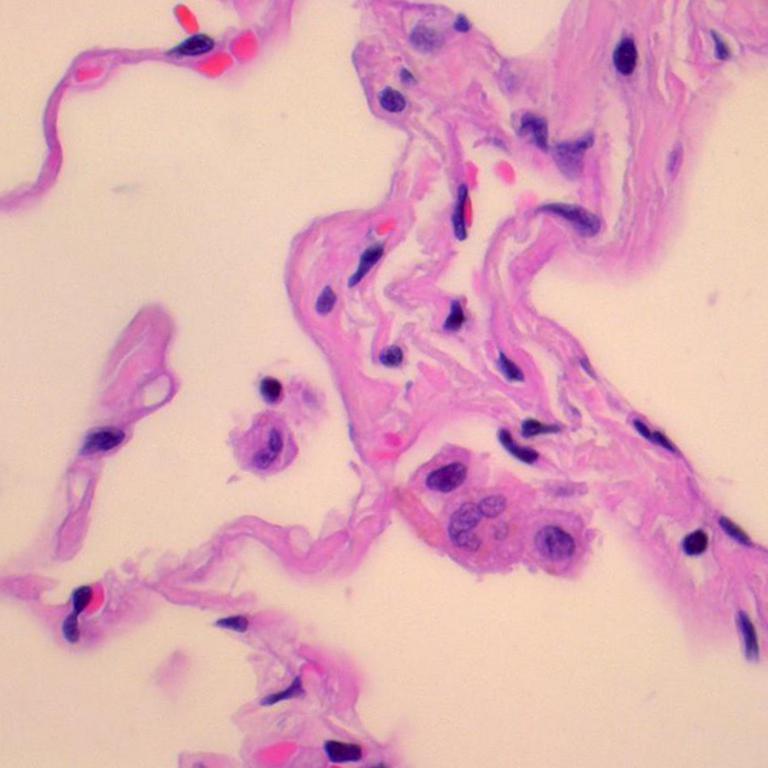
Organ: lung
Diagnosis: benign